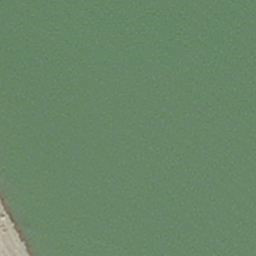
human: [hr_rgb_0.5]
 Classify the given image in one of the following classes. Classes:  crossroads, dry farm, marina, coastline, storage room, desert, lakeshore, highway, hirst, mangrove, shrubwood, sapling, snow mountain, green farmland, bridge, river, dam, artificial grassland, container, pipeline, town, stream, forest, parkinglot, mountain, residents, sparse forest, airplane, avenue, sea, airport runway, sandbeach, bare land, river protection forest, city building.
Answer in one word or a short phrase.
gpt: sea